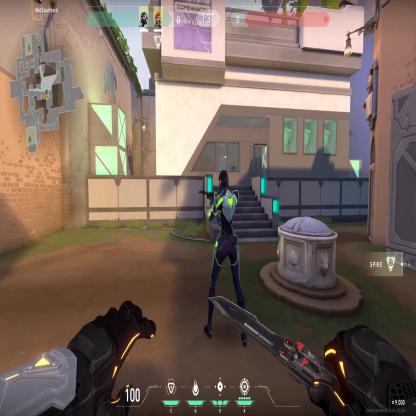
Label: teammate